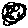
Label: moon